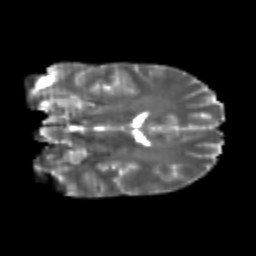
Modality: T2w
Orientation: coronal
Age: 22
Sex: male
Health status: healthy
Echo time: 0.074 s